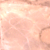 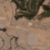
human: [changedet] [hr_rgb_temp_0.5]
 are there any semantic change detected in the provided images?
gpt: A green area was edified in the desert.